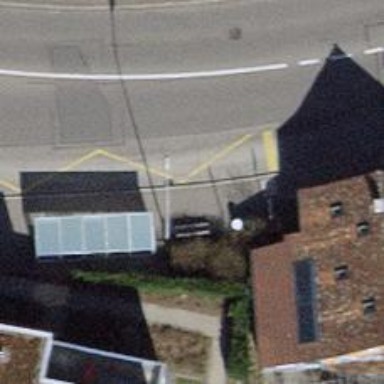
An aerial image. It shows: Bus stop with sheltered platform for public transport.